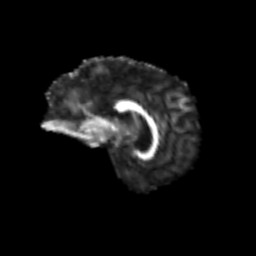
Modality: FA
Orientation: sagittal
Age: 67
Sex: female
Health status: ill
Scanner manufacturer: siemens
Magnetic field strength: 3 T
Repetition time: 8.7 s
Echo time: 0.11 s